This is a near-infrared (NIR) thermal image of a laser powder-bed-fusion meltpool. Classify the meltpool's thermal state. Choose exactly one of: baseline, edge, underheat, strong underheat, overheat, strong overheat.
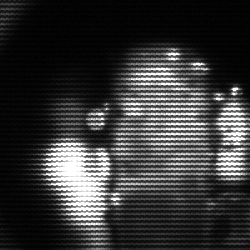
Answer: strong underheat